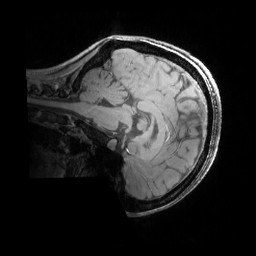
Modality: MP2RAGE
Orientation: sagittal